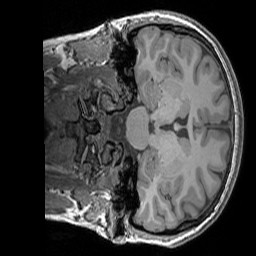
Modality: T1w
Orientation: coronal
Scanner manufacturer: siemens
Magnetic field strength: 3 T
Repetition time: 1.83 s
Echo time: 0.00303 s